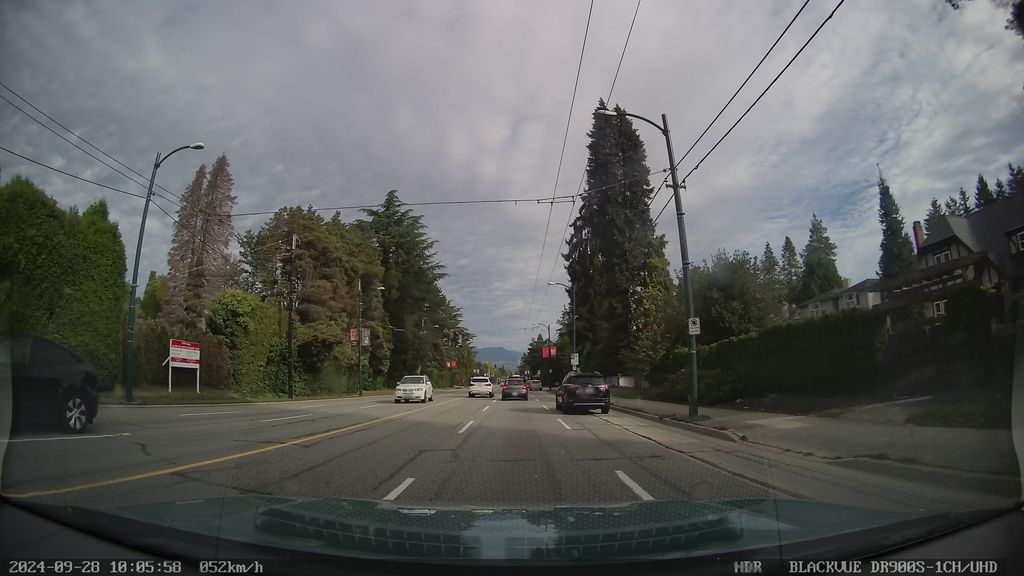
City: vancouver